Question: I'm creating a timeline.
The timeline represents a sequence of posts of a blog and the central one is the current post. Every item in the timeline is an anchor but the center.
I'm wondering which way is better for screen readers and assistive technologies. Create a tab index for every item of the list, or only for the p or even do nothing!

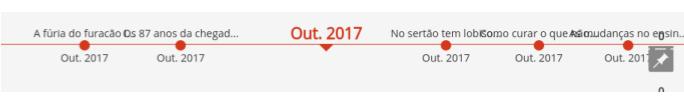
Answer: If the order of the anchors in the time line matches the chronological order of the blog posts, and if each 'a' element has a 'href' attribute, then keyboard users (including screen reader users) will be able to navigate the items on the timeline in the intended order. These items don't need a 'tabindex' attribute.
The only item that will presumably not be keyboard accessible is the "current post", unless
- 'a''href'- 'tabindex="0"'
Based on your description and the screenshot, I am assuming that the item that represents the current post is not a link and that you should use the second option.